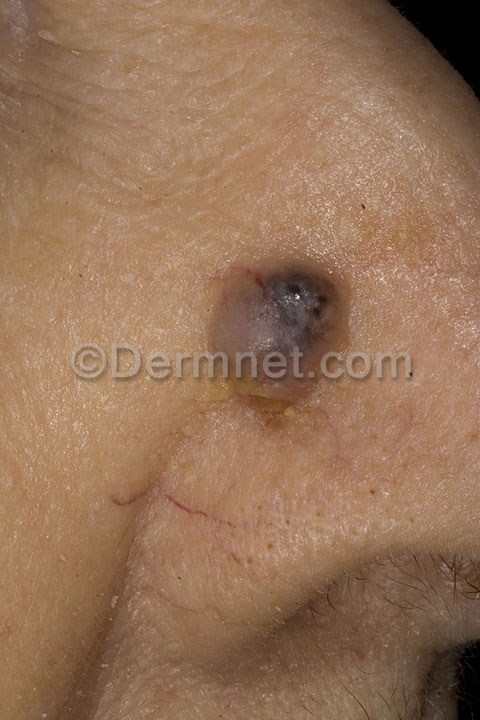
Disease: Actinic Keratosis Basal Cell Carcinoma and other Malignant Lesions